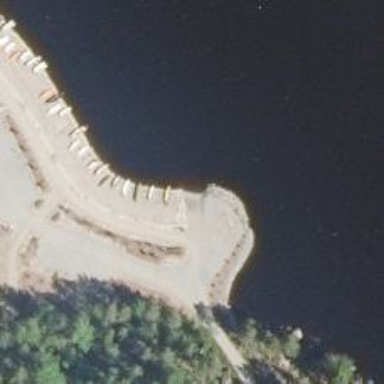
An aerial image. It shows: Slipway on service road designed for leisure land access.